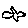
Label: bird